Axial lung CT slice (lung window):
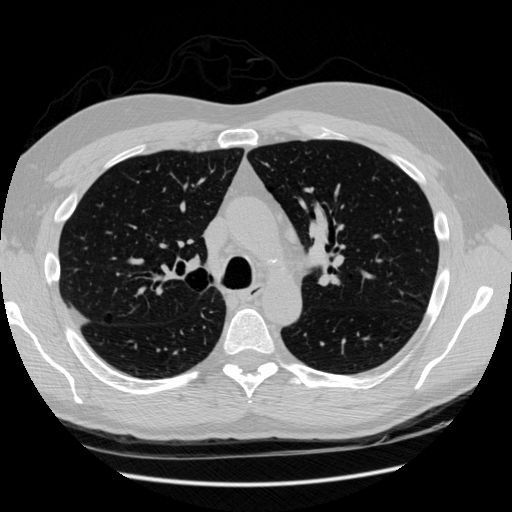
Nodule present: no